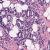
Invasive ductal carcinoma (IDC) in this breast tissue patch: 1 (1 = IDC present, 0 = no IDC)